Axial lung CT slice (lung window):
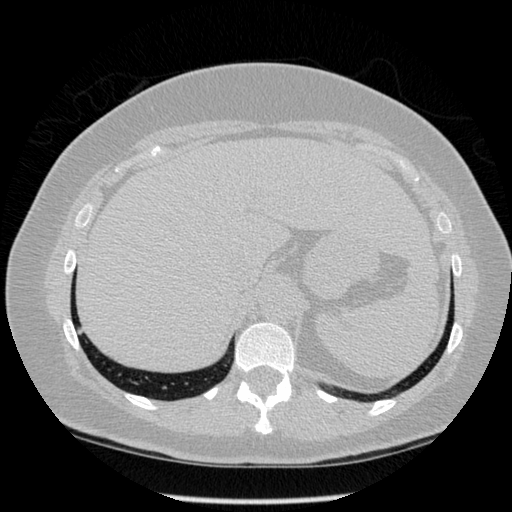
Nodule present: no